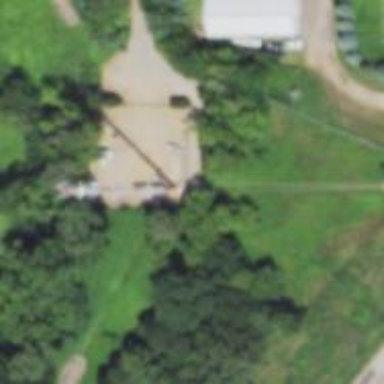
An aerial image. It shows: Mast tower used for communication.